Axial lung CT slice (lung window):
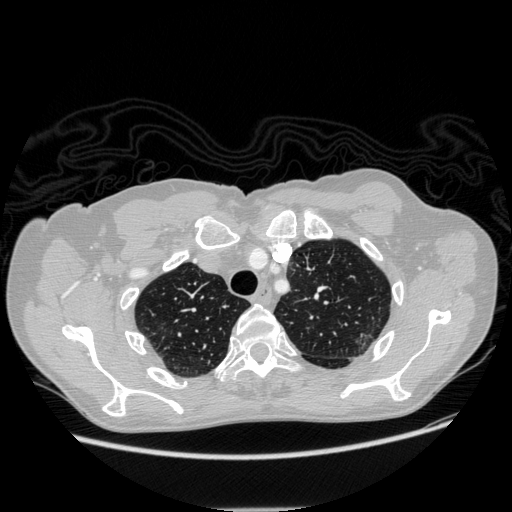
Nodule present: no